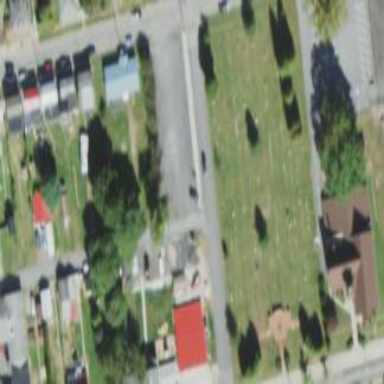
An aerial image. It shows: Cemetery.